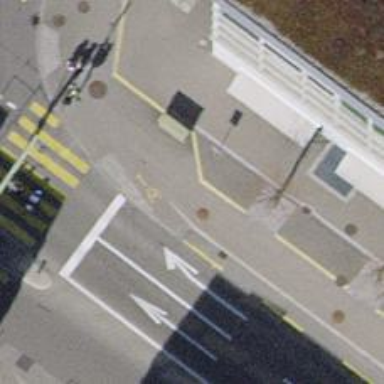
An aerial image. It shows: Road with traffic signals.